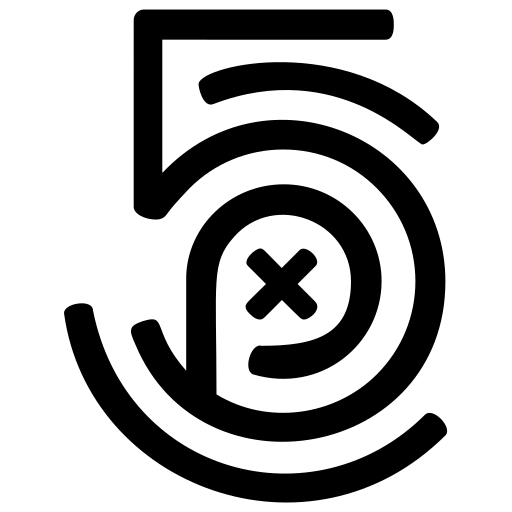
Tags: icon, FontAwesome, fa-icon, brand, 500px